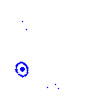
Particle: electron